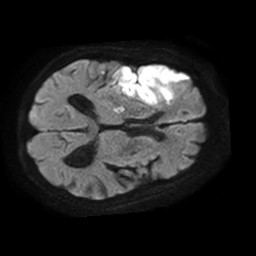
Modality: TRACE
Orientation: axial
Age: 82
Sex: female
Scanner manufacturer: philips
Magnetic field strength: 1.5 T
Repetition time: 3.4 s
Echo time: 0.06922 s